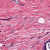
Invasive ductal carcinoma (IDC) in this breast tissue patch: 0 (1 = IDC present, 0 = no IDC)